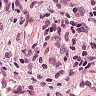
Metastatic tissue present: no